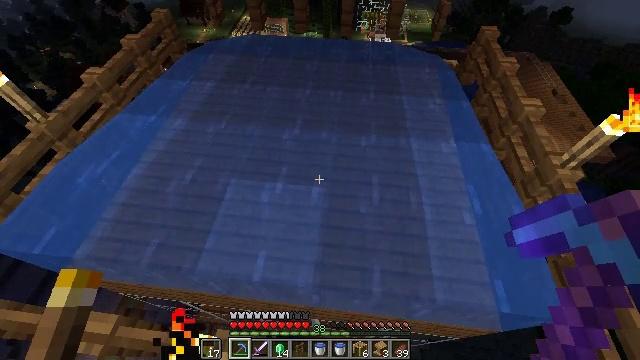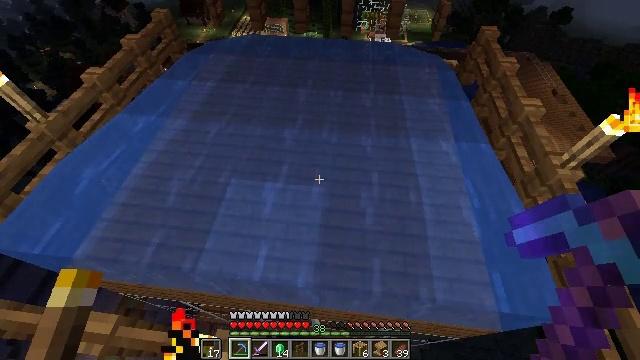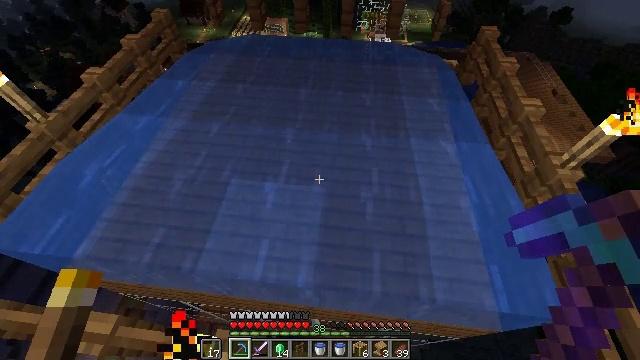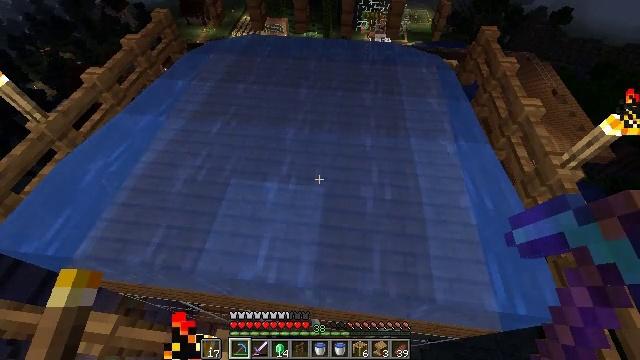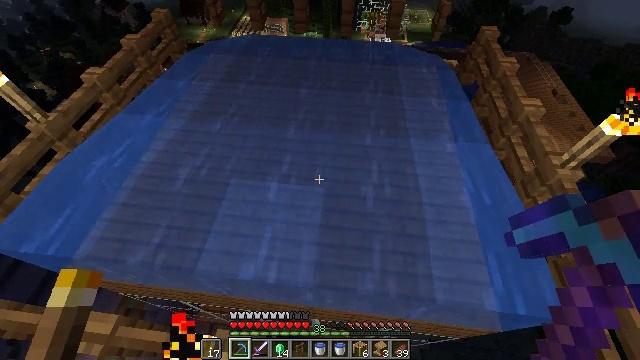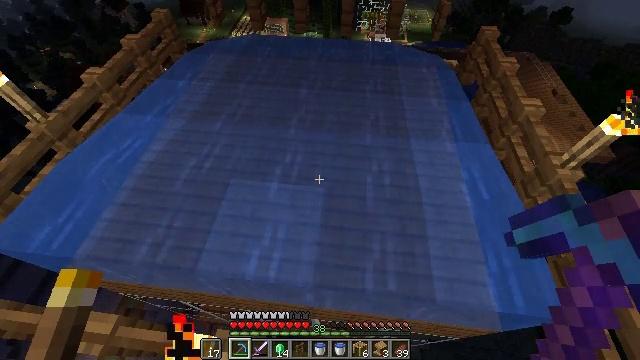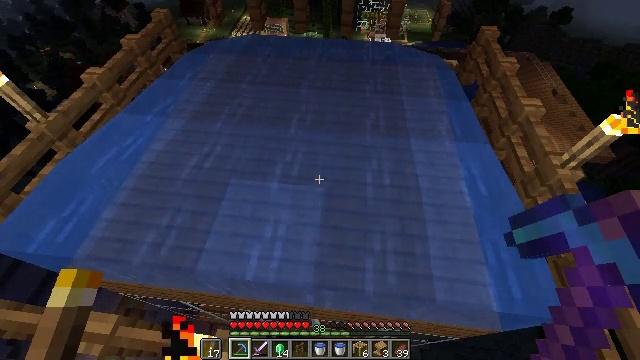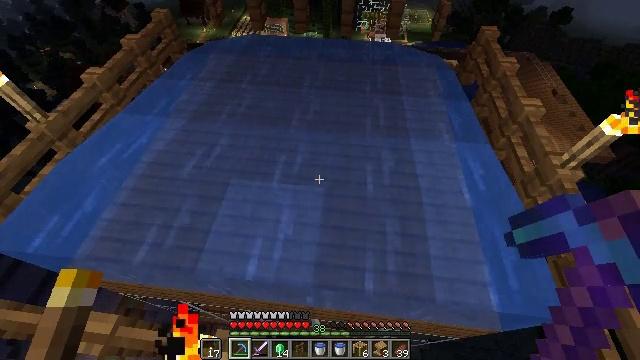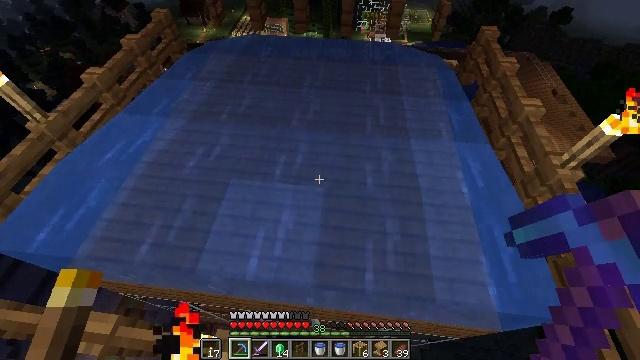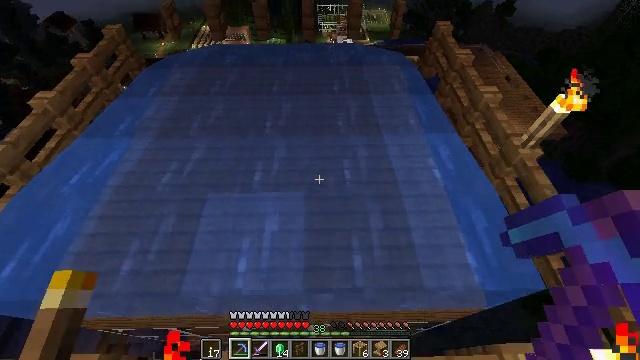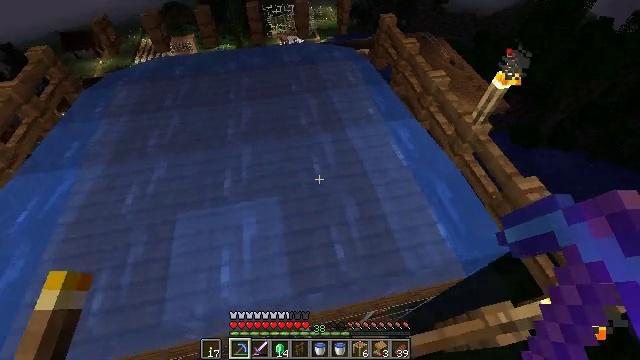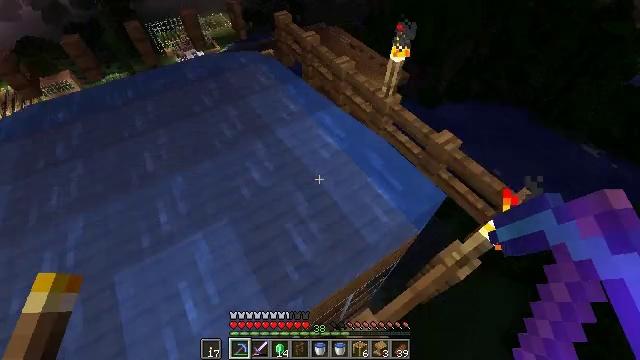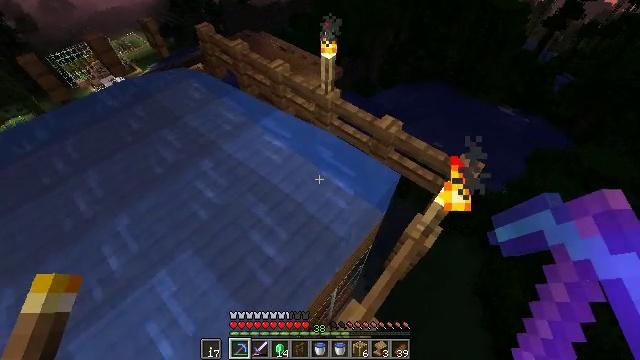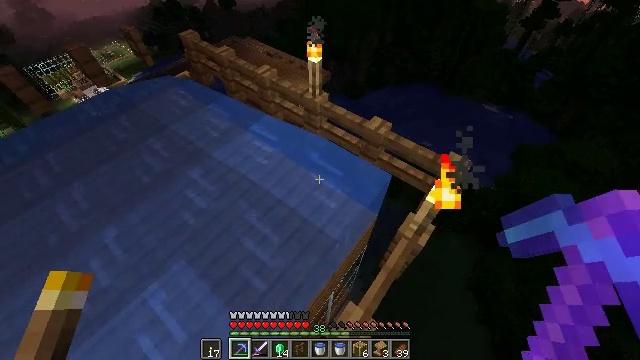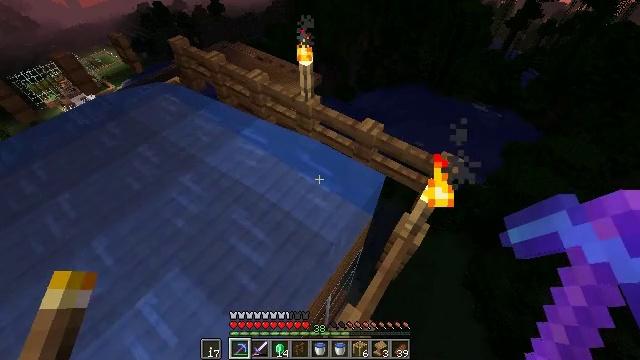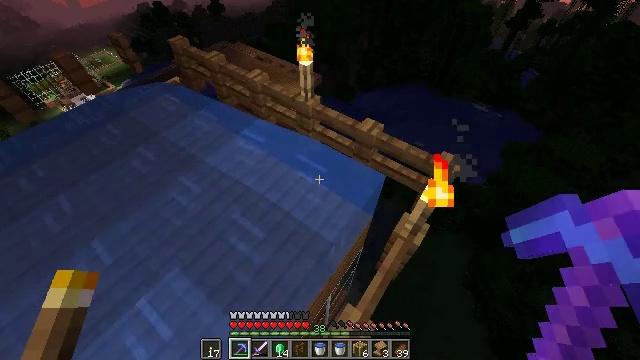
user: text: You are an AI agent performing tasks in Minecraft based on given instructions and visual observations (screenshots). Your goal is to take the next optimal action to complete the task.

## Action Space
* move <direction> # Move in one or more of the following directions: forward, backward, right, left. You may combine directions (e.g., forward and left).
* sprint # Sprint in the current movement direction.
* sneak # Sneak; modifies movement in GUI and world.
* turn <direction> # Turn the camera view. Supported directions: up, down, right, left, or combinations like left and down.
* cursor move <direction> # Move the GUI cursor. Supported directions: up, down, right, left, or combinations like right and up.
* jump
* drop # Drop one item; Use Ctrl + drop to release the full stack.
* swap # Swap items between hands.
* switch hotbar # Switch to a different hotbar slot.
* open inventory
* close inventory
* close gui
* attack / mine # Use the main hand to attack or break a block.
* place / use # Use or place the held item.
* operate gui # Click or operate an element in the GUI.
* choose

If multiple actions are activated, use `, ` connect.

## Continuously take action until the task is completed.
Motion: motion action
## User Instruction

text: Break the scaffolding for reuse.
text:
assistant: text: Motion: no_op
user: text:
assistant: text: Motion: no_op
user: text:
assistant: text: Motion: no_op
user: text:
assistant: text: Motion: no_op
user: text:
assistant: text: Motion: no_op
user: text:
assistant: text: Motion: no_op
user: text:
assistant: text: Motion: no_op
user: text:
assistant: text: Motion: no_op
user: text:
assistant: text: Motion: turn right
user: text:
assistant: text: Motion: turn right
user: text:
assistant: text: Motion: turn right
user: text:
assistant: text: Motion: turn right
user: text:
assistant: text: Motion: turn right
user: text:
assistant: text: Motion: turn right
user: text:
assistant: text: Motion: no_op
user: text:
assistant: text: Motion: no_op
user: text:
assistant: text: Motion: no_op
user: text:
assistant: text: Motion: no_op
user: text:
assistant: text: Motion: no_op
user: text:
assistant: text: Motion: no_op
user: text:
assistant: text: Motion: no_op
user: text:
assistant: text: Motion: no_op
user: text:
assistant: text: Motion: no_op
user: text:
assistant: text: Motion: no_op
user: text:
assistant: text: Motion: no_op
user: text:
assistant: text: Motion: no_op
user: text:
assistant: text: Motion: no_op
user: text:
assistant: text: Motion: no_op
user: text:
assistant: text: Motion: no_op
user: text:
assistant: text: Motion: no_op